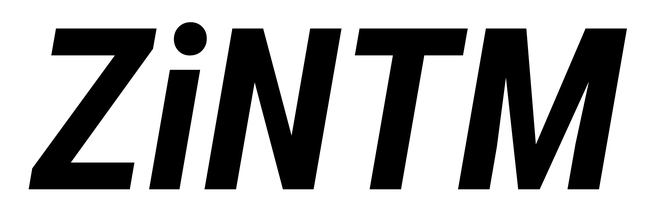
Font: Roboto-Italic_Condensed_Bold_Italic